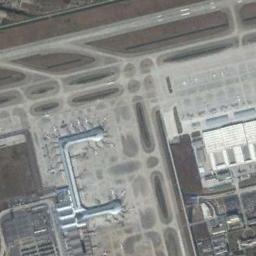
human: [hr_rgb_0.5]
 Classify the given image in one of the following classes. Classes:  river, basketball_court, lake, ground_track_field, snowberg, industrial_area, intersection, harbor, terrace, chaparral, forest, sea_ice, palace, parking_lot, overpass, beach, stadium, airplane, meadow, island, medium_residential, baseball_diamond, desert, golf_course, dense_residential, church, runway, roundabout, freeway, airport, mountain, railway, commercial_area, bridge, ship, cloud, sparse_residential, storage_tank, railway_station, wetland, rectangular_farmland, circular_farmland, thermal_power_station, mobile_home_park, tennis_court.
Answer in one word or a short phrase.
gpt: airport